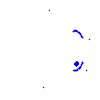
Particle: pion